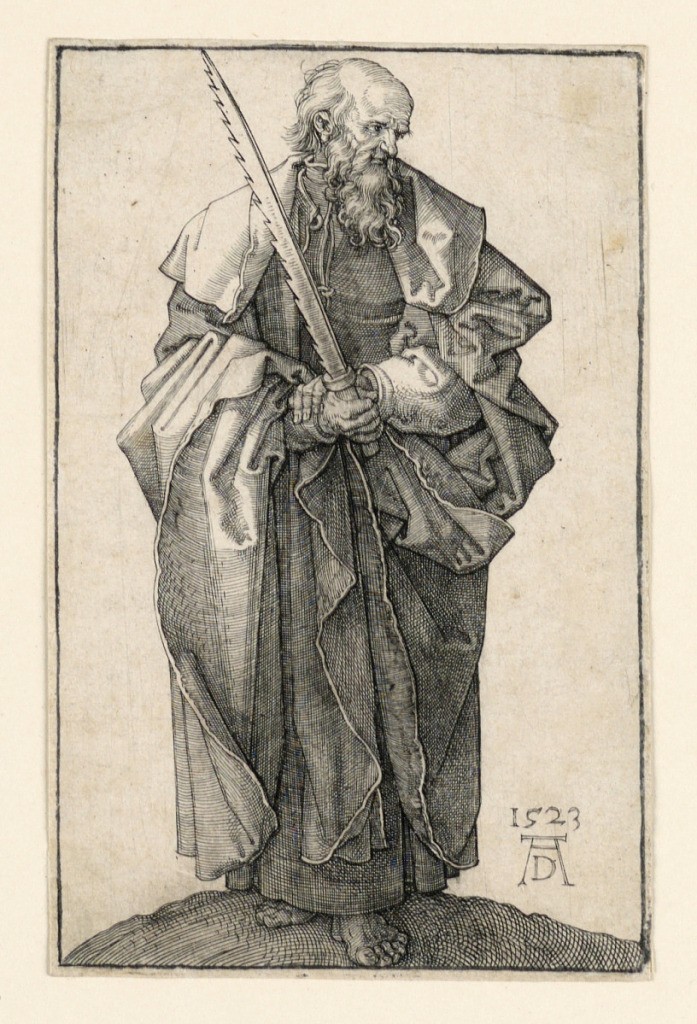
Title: Saint Simon
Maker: Albrecht Dürer, German, 1471–1528
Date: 1523
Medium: Engraving on laid paper
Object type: Print
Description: The full-length figure of the bearded saint is shown standing, facing the spectator, his head turned toward the right, in profile. His hands are crossed in front of him, the right hand holding an upraised sword. Neutral background. Monogram of the artist, and the date, "1523", lower right.